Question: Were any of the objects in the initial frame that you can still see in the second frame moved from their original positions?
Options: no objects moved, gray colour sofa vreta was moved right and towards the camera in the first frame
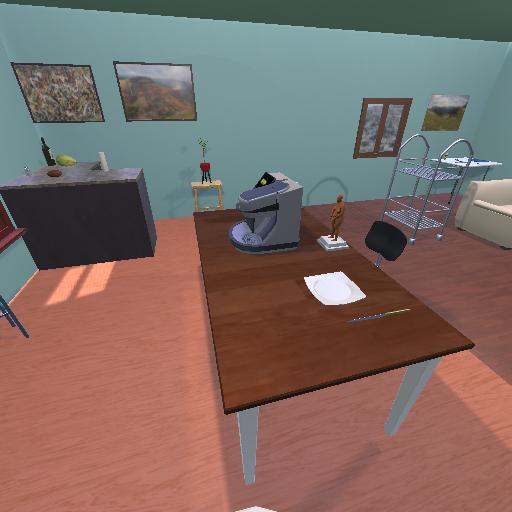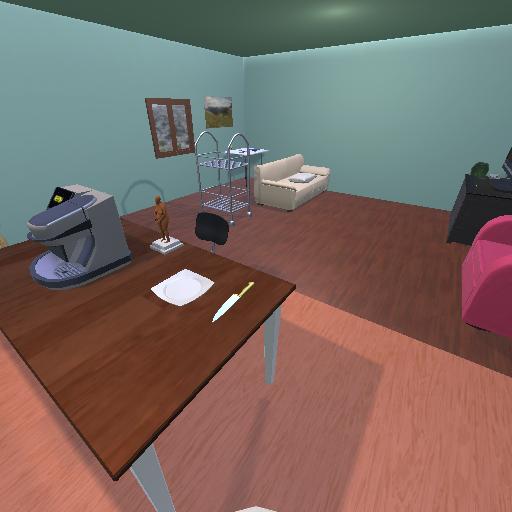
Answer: no objects moved